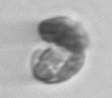
Label: Karenia